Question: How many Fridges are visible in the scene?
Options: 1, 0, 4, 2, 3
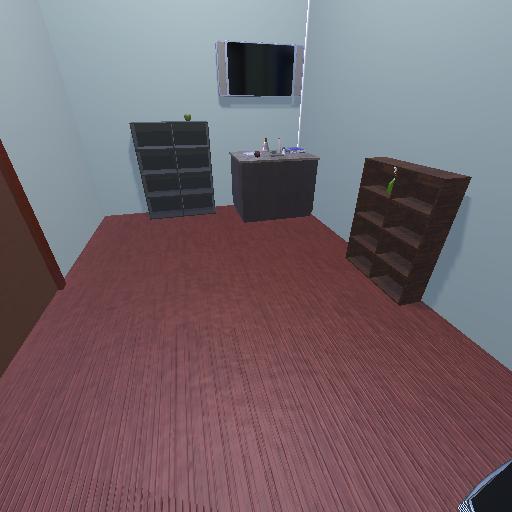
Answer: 1